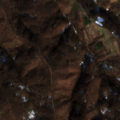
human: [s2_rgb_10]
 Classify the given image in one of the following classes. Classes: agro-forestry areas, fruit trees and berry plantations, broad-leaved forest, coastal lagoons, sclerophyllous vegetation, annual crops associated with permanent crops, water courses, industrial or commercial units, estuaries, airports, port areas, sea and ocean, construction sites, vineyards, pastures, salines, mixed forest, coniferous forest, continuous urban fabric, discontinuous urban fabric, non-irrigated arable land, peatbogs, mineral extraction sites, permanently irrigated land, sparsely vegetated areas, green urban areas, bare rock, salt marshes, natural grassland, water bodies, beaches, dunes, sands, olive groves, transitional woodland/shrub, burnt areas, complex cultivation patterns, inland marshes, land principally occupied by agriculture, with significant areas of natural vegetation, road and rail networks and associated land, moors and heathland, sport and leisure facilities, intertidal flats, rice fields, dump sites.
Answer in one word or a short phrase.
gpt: complex cultivation patterns, land principally occupied by agriculture, with significant areas of natural vegetation, broad-leaved forest